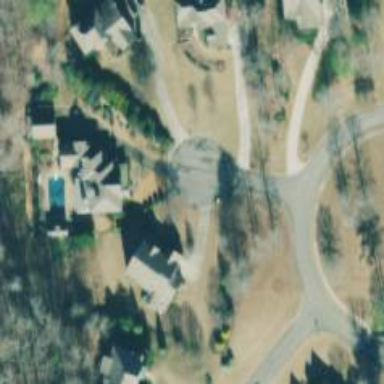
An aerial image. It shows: Residential road with asphalt surface and sidewalk on the left.